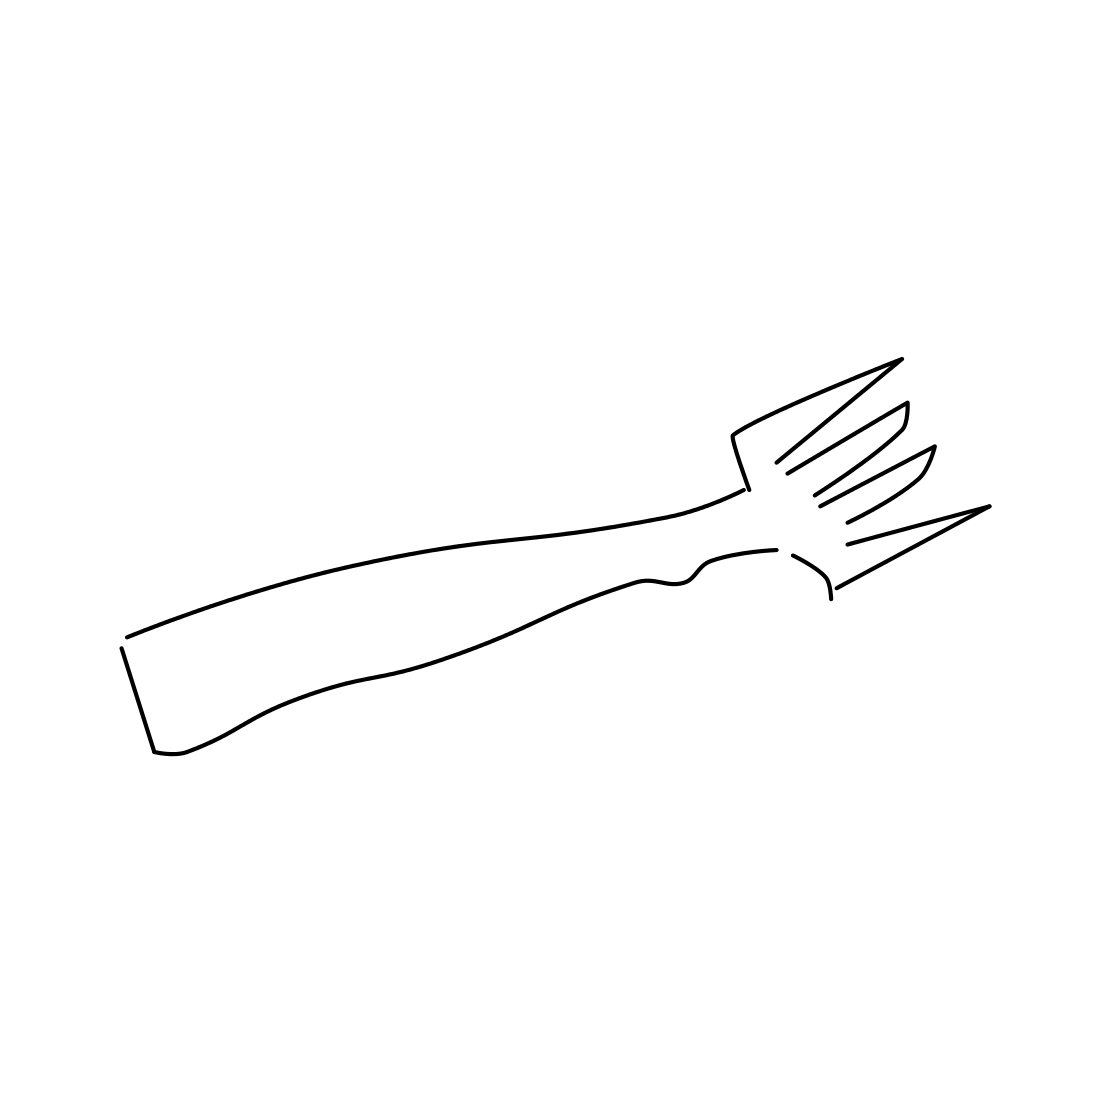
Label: fork